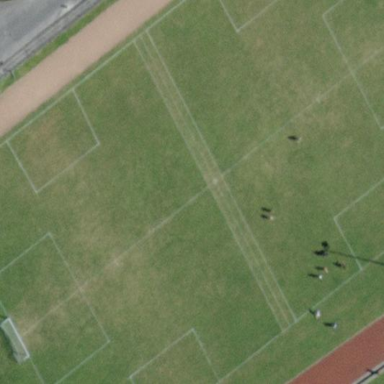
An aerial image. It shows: Grass pitch designated for soccer.